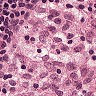
Metastatic tissue present: no